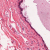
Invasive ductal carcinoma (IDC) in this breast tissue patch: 0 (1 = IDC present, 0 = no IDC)